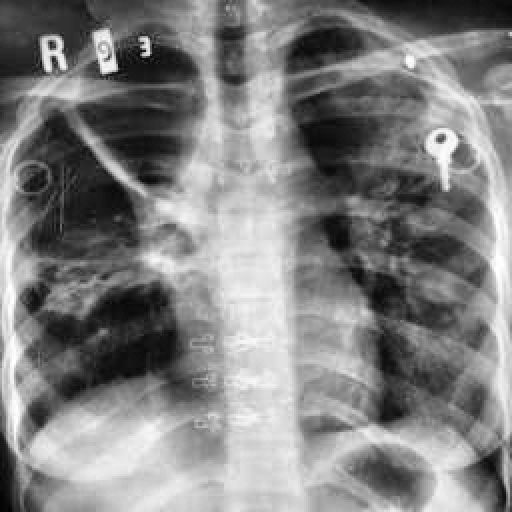
Finding: TUBERCULOSIS